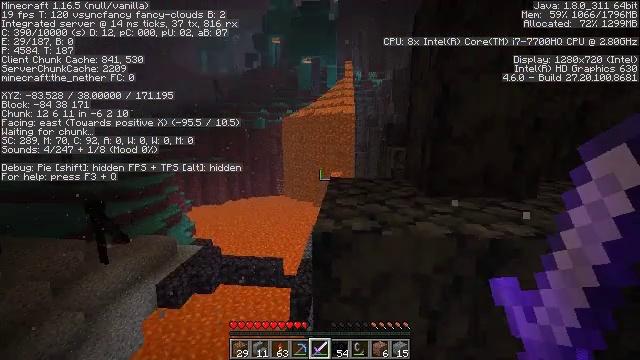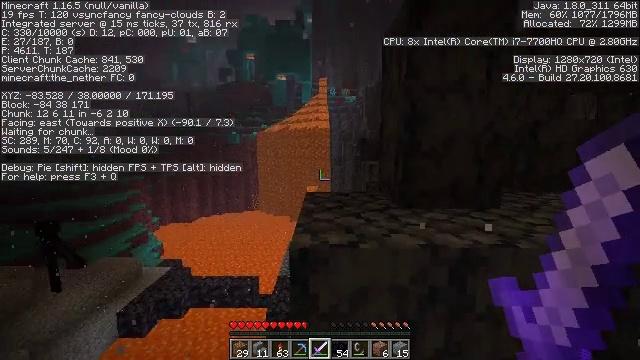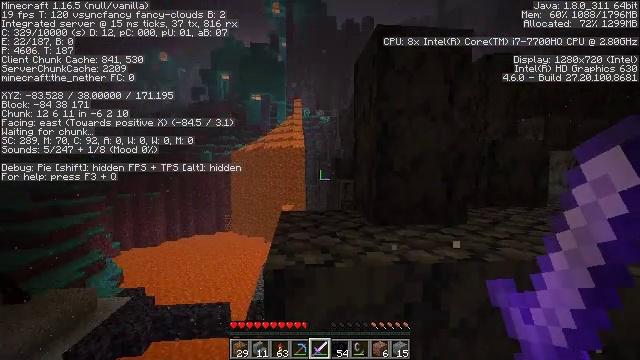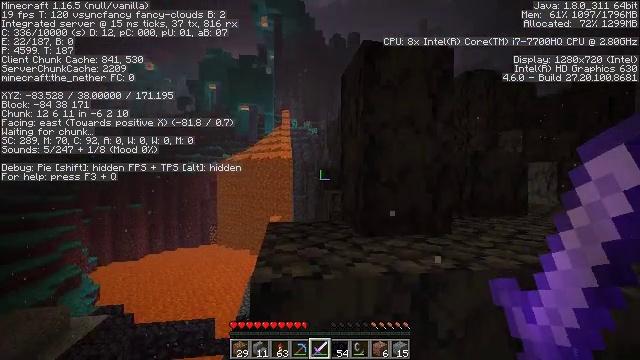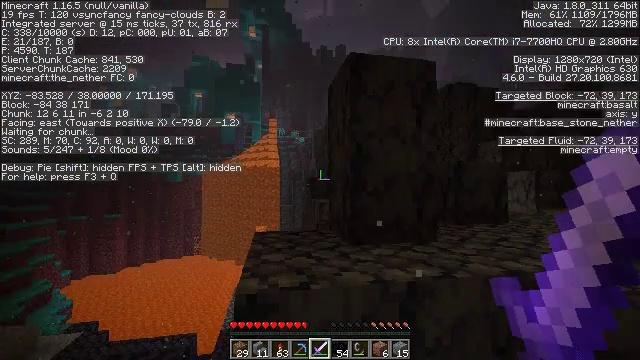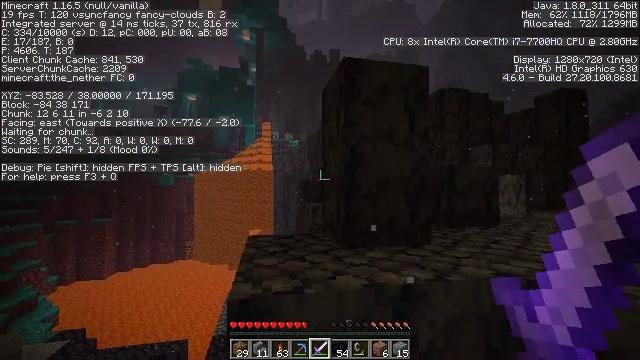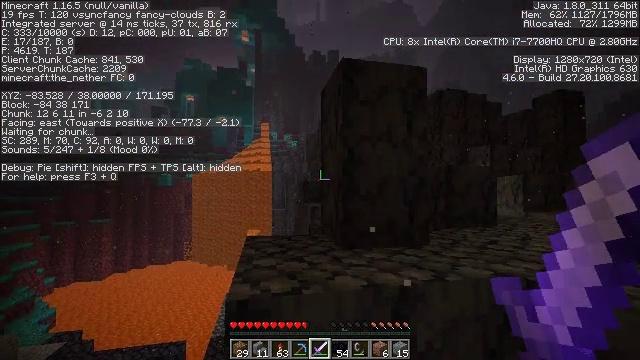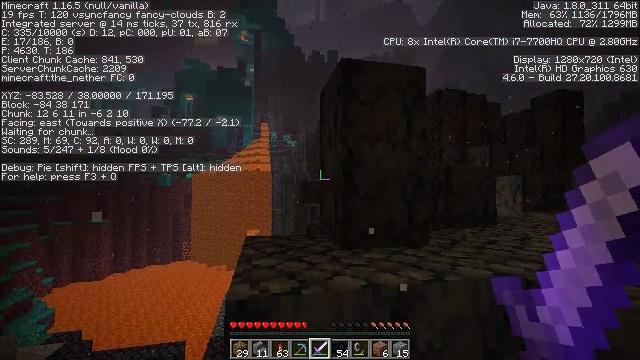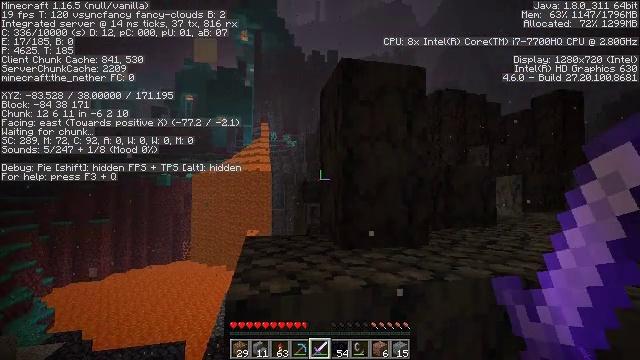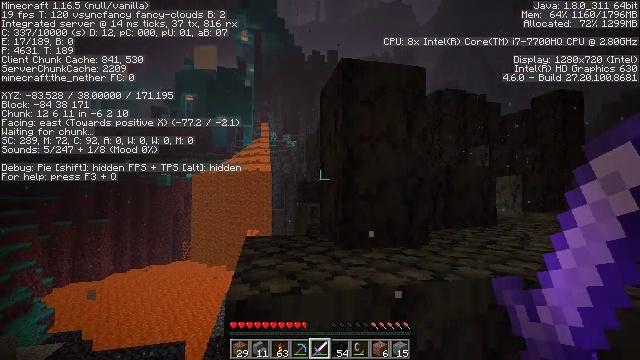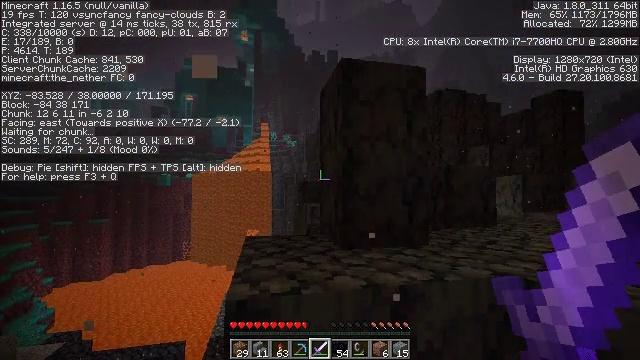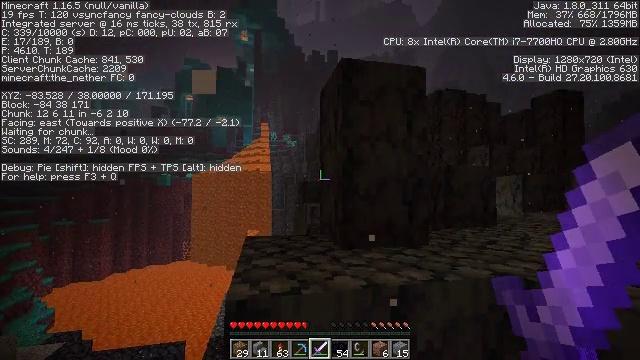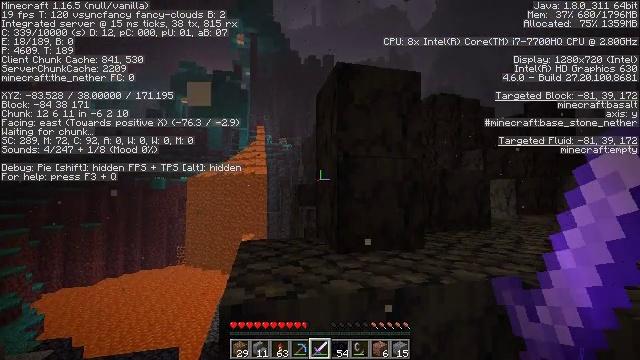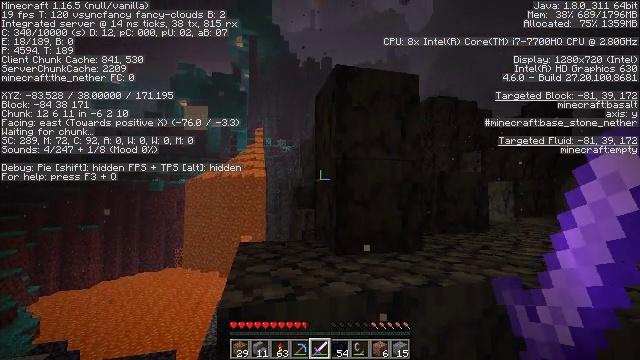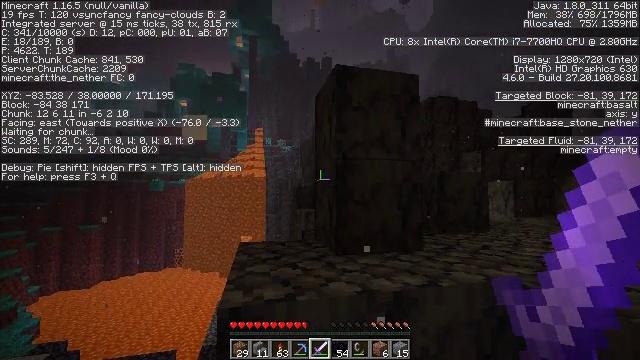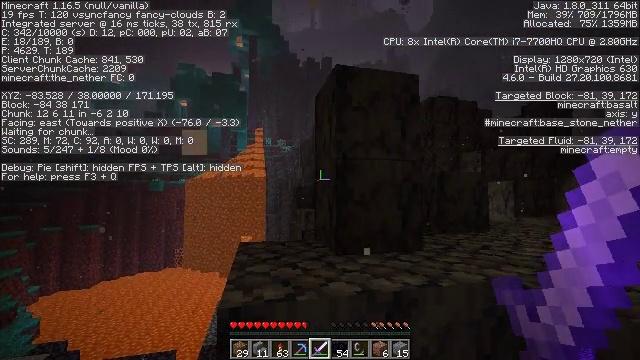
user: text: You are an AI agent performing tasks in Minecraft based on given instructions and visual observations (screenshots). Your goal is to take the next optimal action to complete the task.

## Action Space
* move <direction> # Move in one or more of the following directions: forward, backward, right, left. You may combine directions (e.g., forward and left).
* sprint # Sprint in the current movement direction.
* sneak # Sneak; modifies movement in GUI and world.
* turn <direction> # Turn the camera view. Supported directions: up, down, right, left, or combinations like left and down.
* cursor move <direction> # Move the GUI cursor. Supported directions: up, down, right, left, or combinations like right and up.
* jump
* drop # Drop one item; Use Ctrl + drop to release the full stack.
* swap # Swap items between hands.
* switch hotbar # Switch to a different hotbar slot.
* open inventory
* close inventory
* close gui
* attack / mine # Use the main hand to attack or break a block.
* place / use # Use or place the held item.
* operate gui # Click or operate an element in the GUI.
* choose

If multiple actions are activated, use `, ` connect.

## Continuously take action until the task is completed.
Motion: motion action
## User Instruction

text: Defeat a magma cube.
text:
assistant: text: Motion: turn right and up
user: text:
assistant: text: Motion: turn right and up
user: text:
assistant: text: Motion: turn right and up
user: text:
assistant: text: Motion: turn right and up
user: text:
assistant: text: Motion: turn right
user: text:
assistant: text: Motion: no_op
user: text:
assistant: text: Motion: no_op
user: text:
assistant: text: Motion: no_op
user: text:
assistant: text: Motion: no_op
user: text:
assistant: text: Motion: no_op
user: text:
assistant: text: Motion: no_op
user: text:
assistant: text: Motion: no_op
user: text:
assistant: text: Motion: no_op
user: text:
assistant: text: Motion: no_op
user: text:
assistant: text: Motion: no_op
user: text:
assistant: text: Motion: no_op
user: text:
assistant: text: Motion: turn left and down
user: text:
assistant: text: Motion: turn left and down
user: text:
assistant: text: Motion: turn left and down
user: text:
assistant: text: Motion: turn right and down
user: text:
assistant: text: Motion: turn right and down
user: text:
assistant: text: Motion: turn right and down
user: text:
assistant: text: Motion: turn right and down
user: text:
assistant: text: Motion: turn right
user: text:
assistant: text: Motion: turn right
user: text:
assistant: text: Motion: turn right
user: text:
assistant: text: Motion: turn right and down
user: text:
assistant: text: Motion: turn right and down
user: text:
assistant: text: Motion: turn right
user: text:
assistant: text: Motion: turn right and down